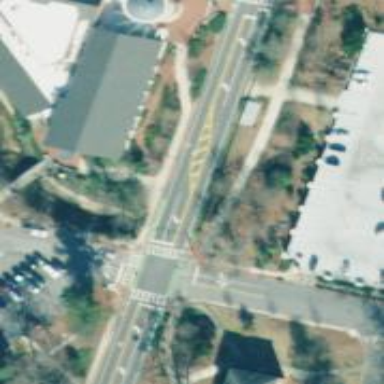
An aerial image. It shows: Crossing road.